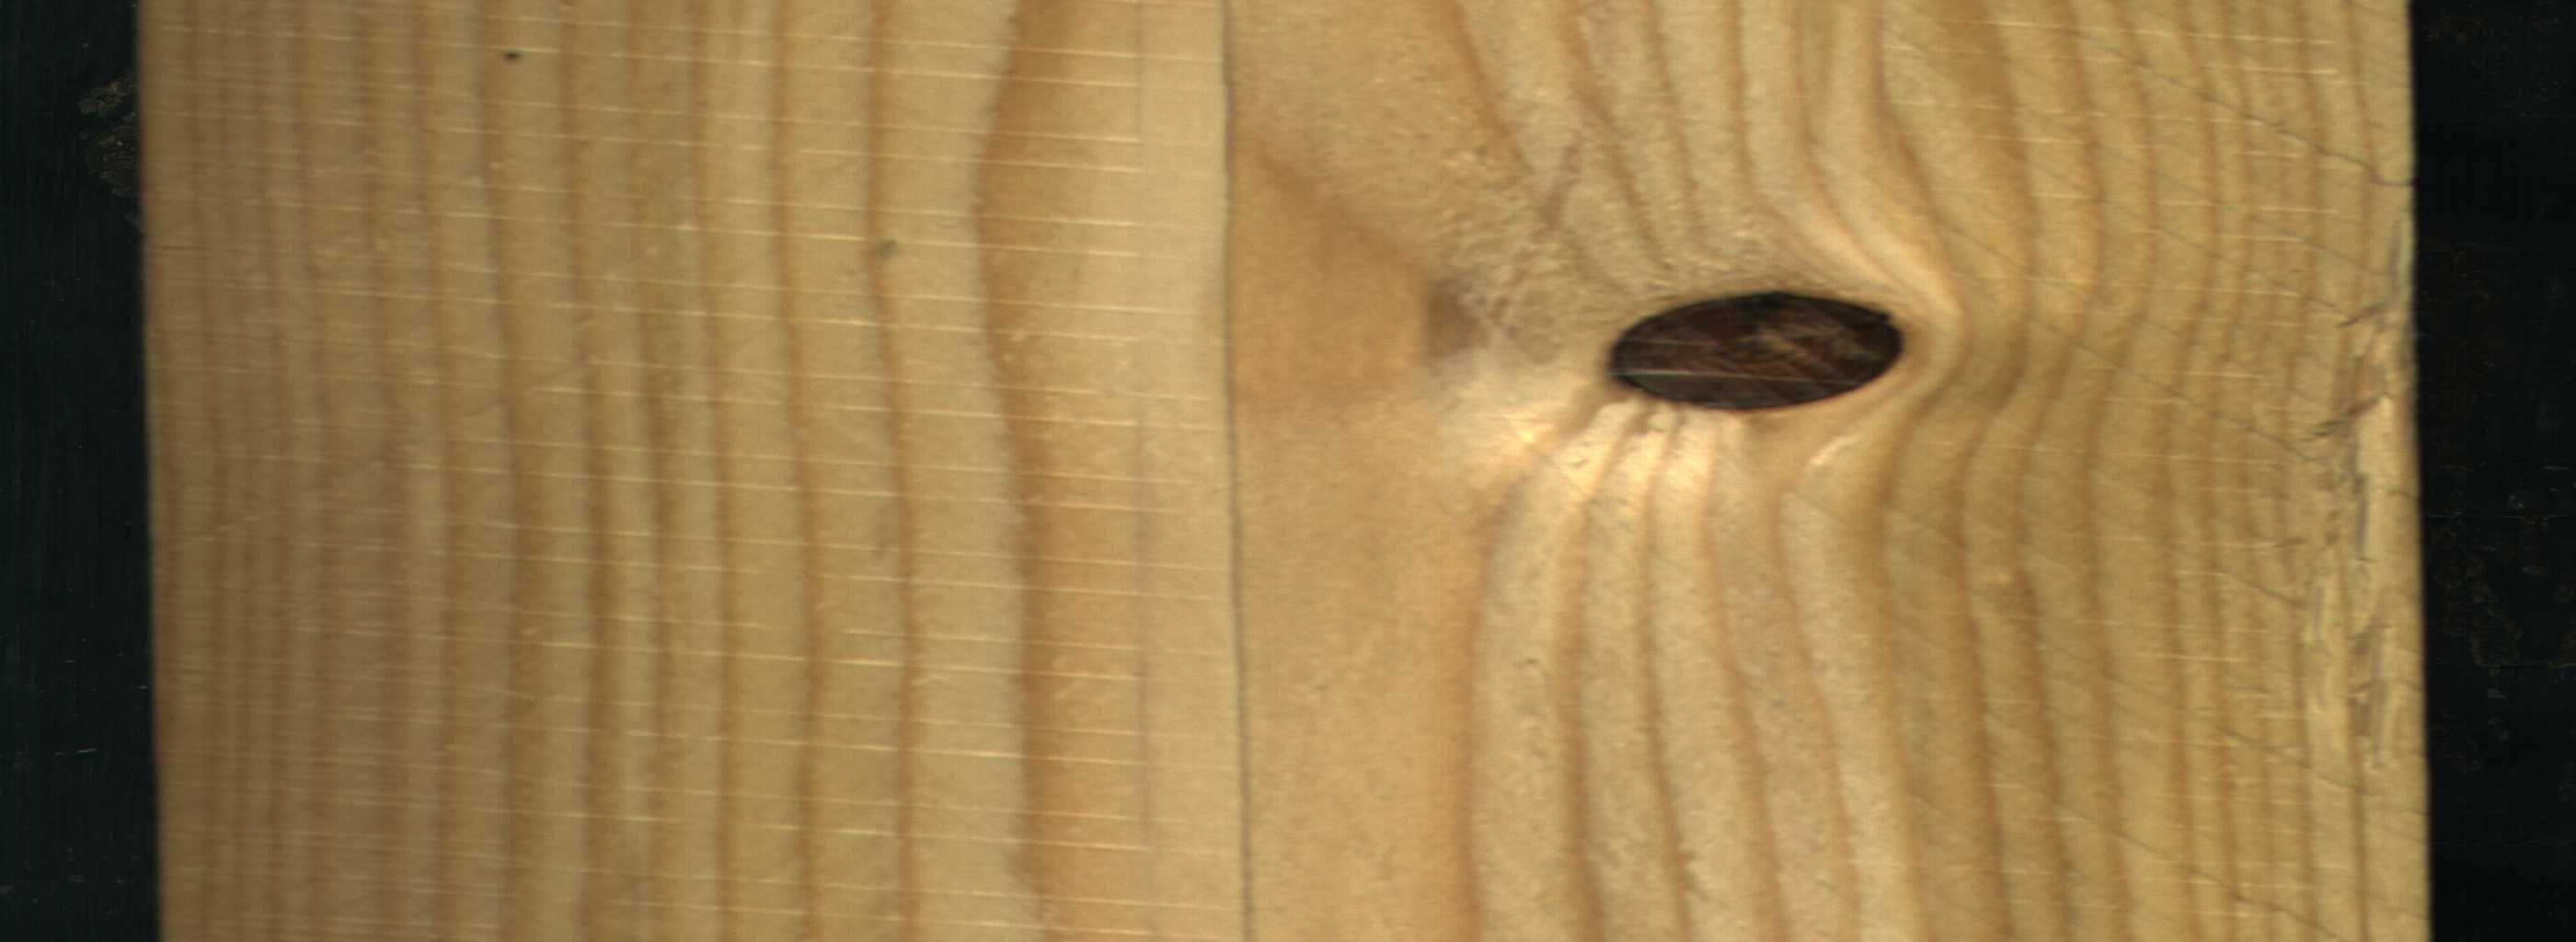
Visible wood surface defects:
Crack
Dead_Knot